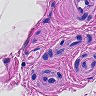
Metastatic tissue present: no